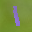
Label: 1